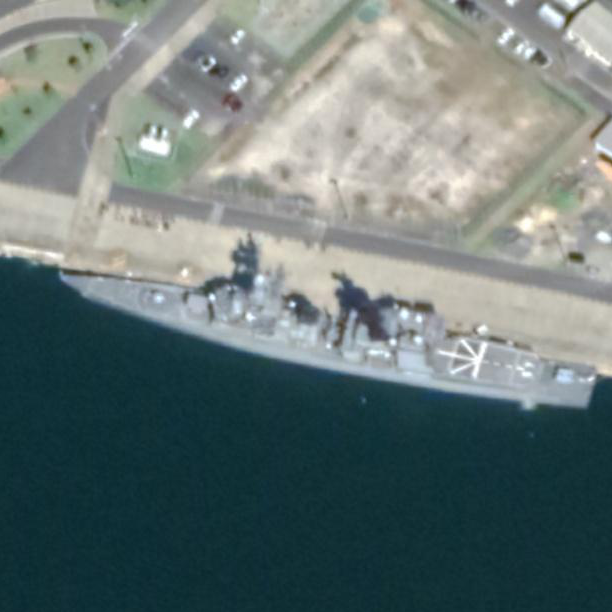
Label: Asagiri-class_destroyer